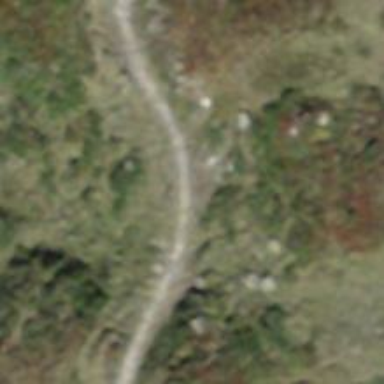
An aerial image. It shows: Unpaved path.